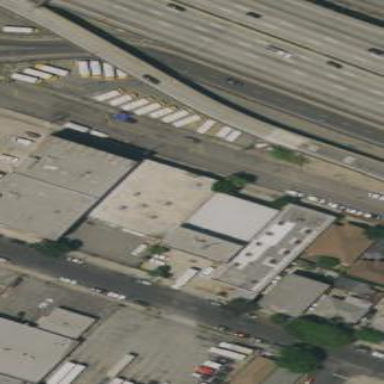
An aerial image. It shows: Warehouse building used for warehousing.